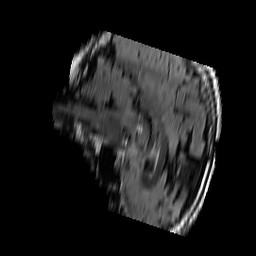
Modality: FLAIR
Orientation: sagittal
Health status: ill
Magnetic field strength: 3 T